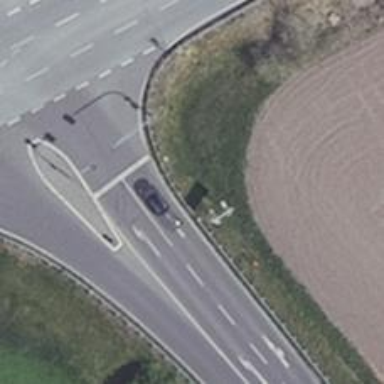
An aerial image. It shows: Road with traffic signals.